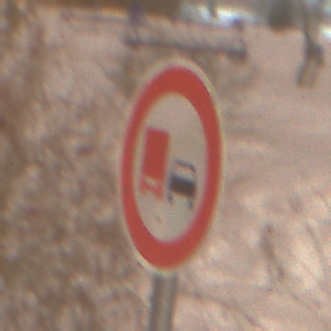
Verkehrszeichen: UeberholverbotKraftfahrzeuge
Umgebung: Outdoor, Urban
Tageszeit: Night
Wetter: Overcast
Licht: Artificial
Jahreszeit: Winter
Kontrast: MediumContrast